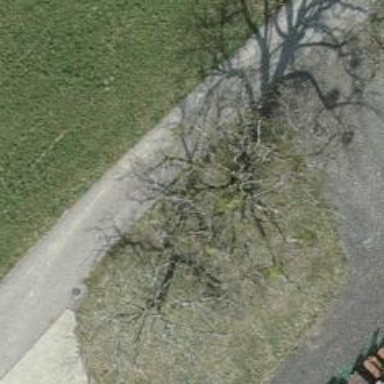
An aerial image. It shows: Single tag "natural: tree."